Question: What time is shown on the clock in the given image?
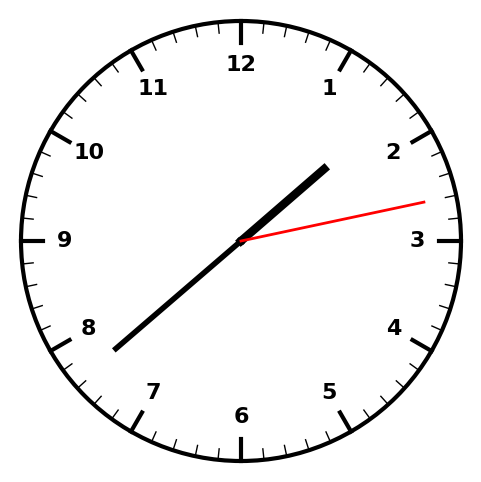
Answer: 01:38:13